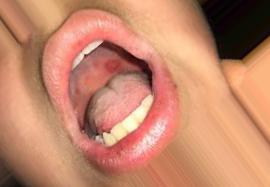
Condition: Mouth Ulcer